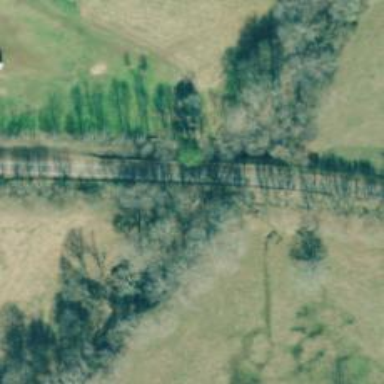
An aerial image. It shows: Culvert tunnel.